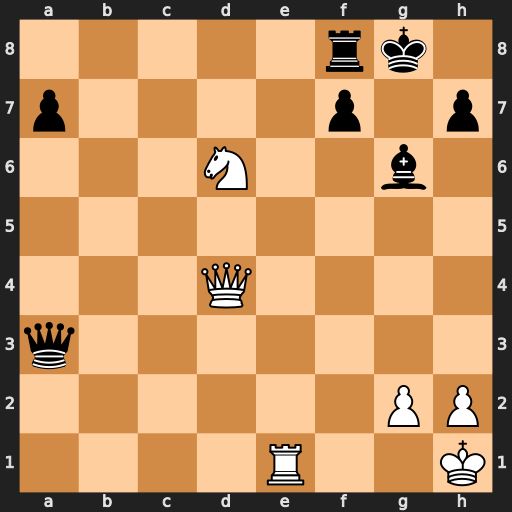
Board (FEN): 5rk1/p4p1p/3N2b1/8/3Q4/q7/6PP/4R2K
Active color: w
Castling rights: -
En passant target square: -
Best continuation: Ne8 f6 Nxf6+ Rxf6 Qxf6